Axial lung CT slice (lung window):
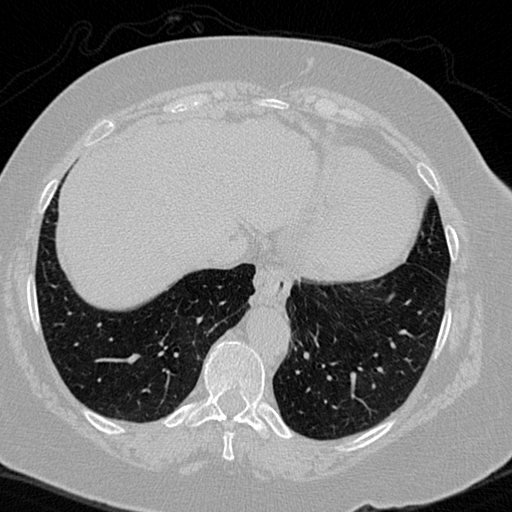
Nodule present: no